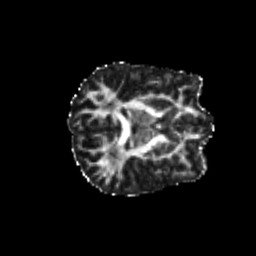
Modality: FA
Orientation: axial
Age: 20
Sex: female
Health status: healthy
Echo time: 0.074 s